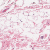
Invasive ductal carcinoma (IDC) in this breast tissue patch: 0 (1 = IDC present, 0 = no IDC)